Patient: sex M, age 76
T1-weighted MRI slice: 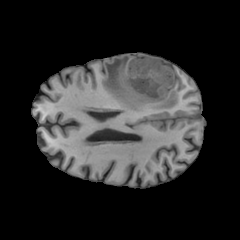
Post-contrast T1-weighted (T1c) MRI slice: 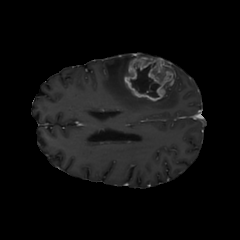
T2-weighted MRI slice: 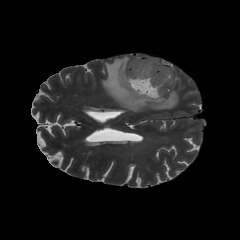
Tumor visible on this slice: yes
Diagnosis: Glioblastoma, IDH-wildtype
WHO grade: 4